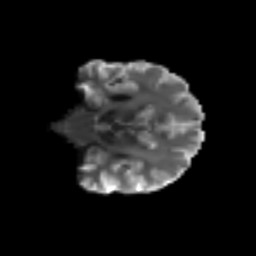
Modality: T2w
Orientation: coronal
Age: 70
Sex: female
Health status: ill
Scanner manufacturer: siemens
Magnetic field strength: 3 T
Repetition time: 8.7 s
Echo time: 0.11 s